Question: I've got an event here that is fired with an argument that contains a object. It's an anonymous object directly created in the event call itself, like
'''
if(MyEvent != null) MyEvent(this, new SensoricDataEventArgs { Data = new { Action = "Start", Team = "Blau" } });
'''
where 's signature is something like this:
'''
class SensoricDataEventArgs : EventArgs {
public dynamic Data { get; set; }
}
'''
When I try to access that data in a handler (which is in another assembly, in case that's relevant), all I get is an exception that doesn't have a definition for , even though I re-cast the Data property to . Even the DebuggerVisualizer for objects shows that there is a property on the object.
However, I get the mentioned exception.
Here's an image of what I'm trying to do in the event handler, all together with the info from the debugger. In the image the debugger has stopped on a breakpoint. The next step throws the exception.
Any idea of what causes this exception? What am I doing wrong?

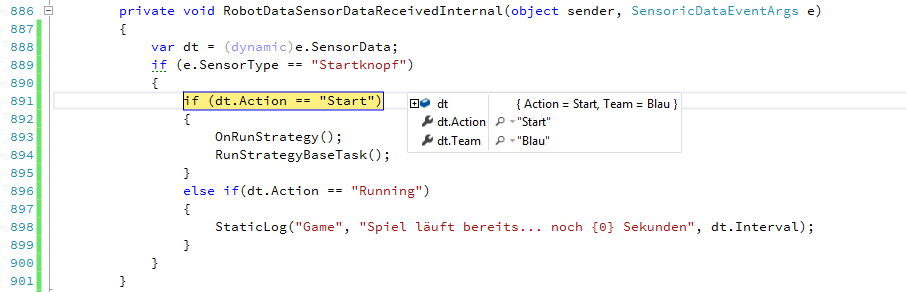
Answer: The problem is that anonymous types are declared 'internal', so the members you are trying to access are not visible in your other assembly and the DLR actually does the same compile-time analysis on member accessibility at run-time. It will not let you access at run-time something you could not access at compile-time. It sees the anonymous type is 'internal' and throws a 'RuntimeBinderException'.
One solution is to write the reflection code explicitly rather than using 'dynamic'. A more maintainable, long-term solution would be to remove 'dynamic' from the event args and define more precisely how your components are communicating with each other.